Question: I understand how to get the Amplitude and frequency but not sure the phase shift?
How does the it derive to p/4?
Please advise.

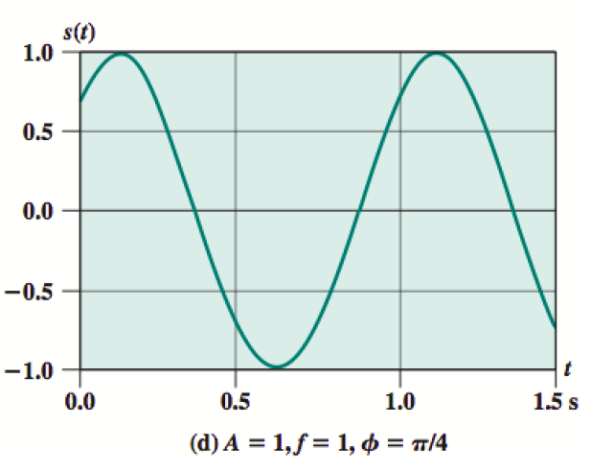
Answer: As explained on <URL>
# Instructions:
Measure the horizontal shift between two wave functions by graphing them. A shift to the right is a positive phase shift and a shift to the left is a negative phase shift.
Determine the phase shift between the cosine function and the sine function. Use the trigonometry identity cos(x) = sin(x+Pi/2) to show that we can obtain the cosine function by shifting the sine wave Pi/2 to the left. The cosine function is therefore the sine function with a phase shift of -Pi/2.
Generalize the sine wave function with the sinusoidal equation y = Asin(B[x - C]) + D. In this equation, the amplitude of the wave is A, the expansion factor is B, the phase shift is C and the amplitude shift is D.
Express a wave function in the form y = Asin(B[x - C]) + D to determine its phase shift C. For example, for the function cos(x) = sin(x+Pi/2) = sin(x - [-Pi/2]), we have C = -Pi/2. Therefore, shifting the phase of the sine function by -Pi/2 will produce the cosine function.
Calculate the phase shift of the function y = sin(2x - Pi/2). This function is equal to y = sin(2[x - Pi/4]) where A = 1, B = 2, C = Pi/4 and D = 0. The phase shift of y = sin(2x - Pi/2) is therefore Pi/4.